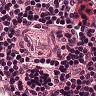
Metastatic tissue present: no